Question: I had to construct hemisphere in MATLAB ,so I did this:
'''
figure
k = 5;
n = 2^k-1;
theta = pi*(-n:2:n)/n;
phi = (pi/2)*(0:2:n)'/n;
X = cos(phi)*cos(theta);
Y = cos(phi)*sin(theta);
Z = sin(phi)*ones(size(theta));
surf(X,Y,Z);
'''

The code was not written by me so I want to understand this,when I replace ' in
'phi = (pi/2)*(0:2:n)'/n;'
I get following error :
'operator *: nonconformant arguments (op1 is 1x16, op2 is 1x32)'
Please explain why is it essential....
Also,I wanted to write an easier code for sketching hemisphere.any idea for some shorter command/method I can use in matlab....
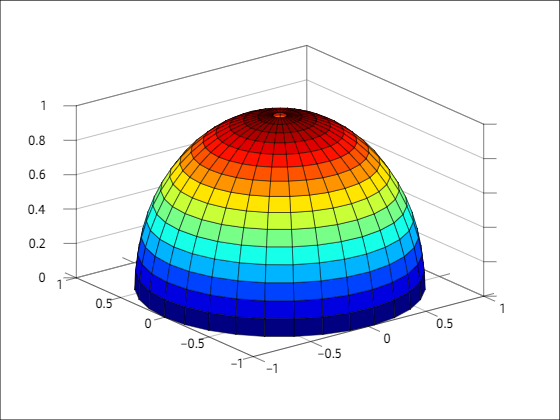
Answer: The '''-sign is the transpose. If you matrix-multiply a 16-by-1 array by a 1-by-32, you end up with a 16-by-32 array, where element '(i,j)' is the ith-element of the first array multiplied with the jth element of the second array. If you omit the transpose, you're trying to matrix-multiply a 1-by-16 array with an 1-by-32 array, which is undefined in linear algebra. Using linear algebra like this is one way to create grids of numbers in Matlab.
An alternative approach is to create the grids via 'ndgrid', for example:
'''
[theta,phi] = ndgrid(pi*(-n:2:n)/n, (pi/2)*(0:2:n)/n);
X = cos(phi).*cos(theta);
...
'''
Note that I used the element-wise multiplication '.*', since I'm not doing linear algebra here.
To your second question: If the code you posted is too long, the easiest is to put it into a function, so that you can create the plot via a one-line function call.